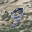
Label: 9